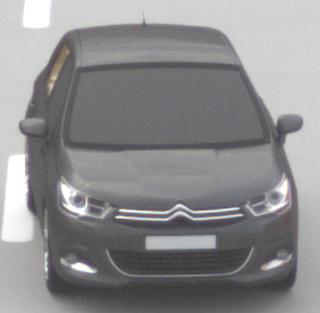
Make: Citroen
Model: C4 VTi 95
Detailed model: C4 (II)
Model produced from: 2012/08
Model produced until: 2013/06
Doors: 5
Color: gray
Road condition: dry road
Daytime: morning or afternoon
Contrast: low contrast